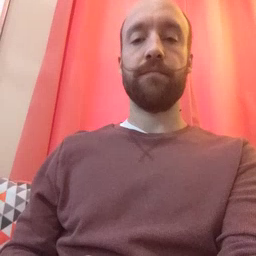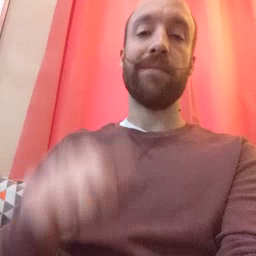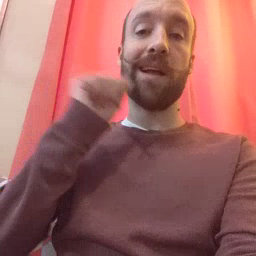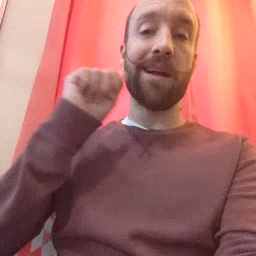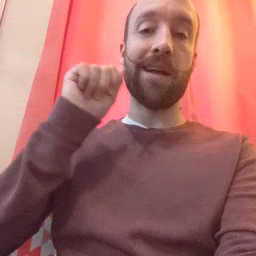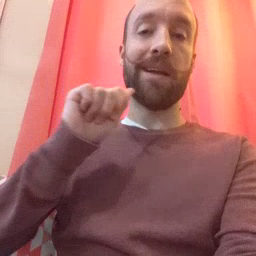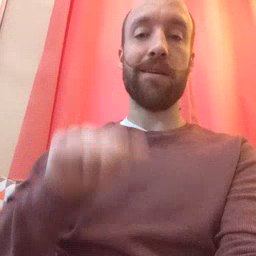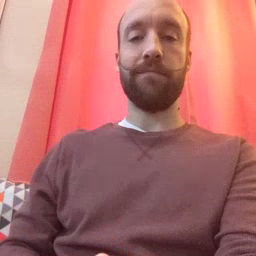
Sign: aunt